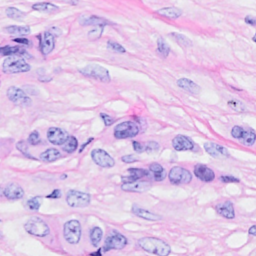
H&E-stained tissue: Breast